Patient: sex M, age 64
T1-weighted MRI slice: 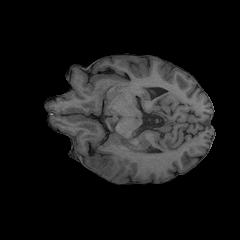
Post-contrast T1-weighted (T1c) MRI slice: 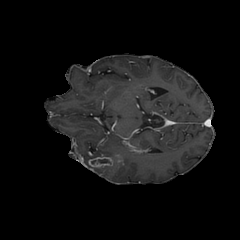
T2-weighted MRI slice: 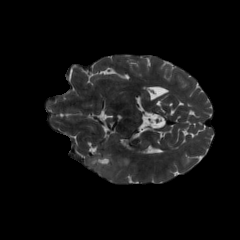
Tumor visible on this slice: yes
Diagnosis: Glioblastoma, IDH-wildtype
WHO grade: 4